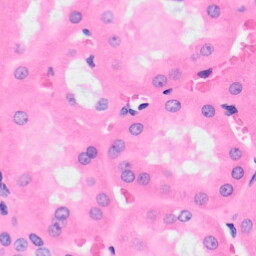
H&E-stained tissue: Kidney